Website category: university
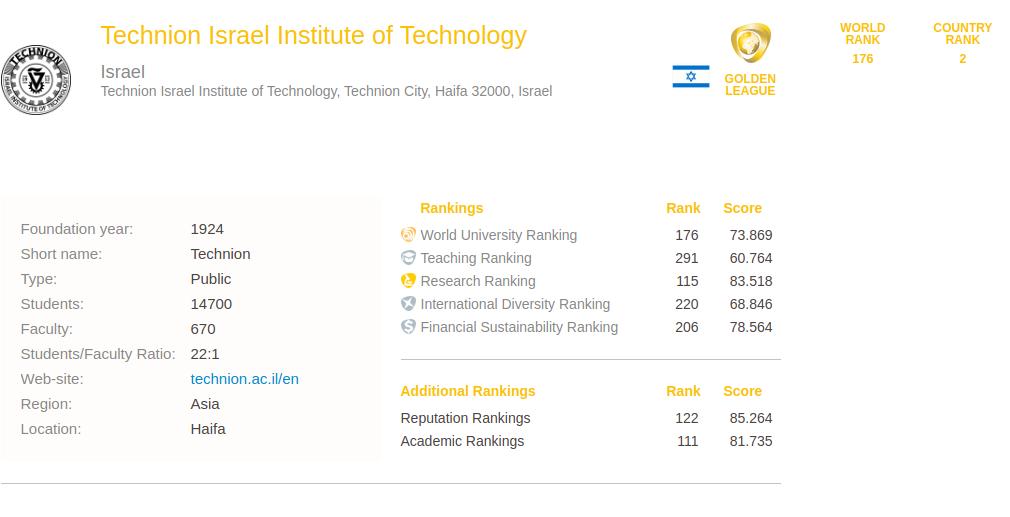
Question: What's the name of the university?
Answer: Technion Israel Institute of Technology

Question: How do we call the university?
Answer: Technion Israel Institute of Technology

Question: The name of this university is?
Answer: Technion Israel Institute of Technology

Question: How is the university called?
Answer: Technion Israel Institute of Technology

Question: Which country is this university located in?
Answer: Israel

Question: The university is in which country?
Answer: Israel

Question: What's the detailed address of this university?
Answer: Technion Israel Institute of Technology, Technion City, Haifa 32000, Israel

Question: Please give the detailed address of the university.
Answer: Technion Israel Institute of Technology, Technion City, Haifa 32000, Israel

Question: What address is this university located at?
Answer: Technion Israel Institute of Technology, Technion City, Haifa 32000, Israel

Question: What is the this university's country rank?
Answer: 2

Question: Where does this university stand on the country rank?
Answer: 2

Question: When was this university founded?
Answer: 1924

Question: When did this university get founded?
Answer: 1924

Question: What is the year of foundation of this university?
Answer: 1924

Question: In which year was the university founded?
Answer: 1924

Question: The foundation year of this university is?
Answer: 1924

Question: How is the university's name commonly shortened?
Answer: Technion

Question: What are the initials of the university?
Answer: Technion

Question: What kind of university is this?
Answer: Public

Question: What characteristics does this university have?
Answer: Public

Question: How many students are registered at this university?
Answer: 14700

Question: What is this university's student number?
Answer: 14700

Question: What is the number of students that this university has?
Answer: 14700

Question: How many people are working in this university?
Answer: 670

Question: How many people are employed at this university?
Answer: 670

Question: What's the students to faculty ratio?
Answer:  22 : 1

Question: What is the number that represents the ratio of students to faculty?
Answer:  22 : 1

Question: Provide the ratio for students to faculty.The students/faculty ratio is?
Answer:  22 : 1

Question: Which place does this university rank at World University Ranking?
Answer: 176

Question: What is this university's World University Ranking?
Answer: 176

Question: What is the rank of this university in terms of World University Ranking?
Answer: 176

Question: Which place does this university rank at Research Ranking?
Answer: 115

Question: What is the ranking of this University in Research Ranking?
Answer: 115

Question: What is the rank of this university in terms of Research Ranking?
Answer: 115

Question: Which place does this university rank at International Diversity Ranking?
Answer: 220

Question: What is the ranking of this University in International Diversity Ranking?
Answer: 220

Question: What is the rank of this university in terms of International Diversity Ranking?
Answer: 220

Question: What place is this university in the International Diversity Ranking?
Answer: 220

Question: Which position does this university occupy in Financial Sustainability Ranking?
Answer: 206

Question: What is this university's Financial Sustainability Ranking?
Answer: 206

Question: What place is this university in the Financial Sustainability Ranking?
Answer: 206

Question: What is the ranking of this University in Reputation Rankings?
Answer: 122

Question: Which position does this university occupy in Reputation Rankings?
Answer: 122

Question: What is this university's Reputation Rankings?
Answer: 122

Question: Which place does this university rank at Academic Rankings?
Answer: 111

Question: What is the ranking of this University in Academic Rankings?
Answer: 111

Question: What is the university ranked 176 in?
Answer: World University Ranking

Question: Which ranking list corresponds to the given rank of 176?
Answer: World University Ranking

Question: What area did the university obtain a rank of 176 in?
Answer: World University Ranking

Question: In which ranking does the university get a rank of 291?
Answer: Teaching Ranking

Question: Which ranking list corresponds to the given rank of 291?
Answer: Teaching Ranking

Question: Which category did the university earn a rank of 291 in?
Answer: Teaching Ranking

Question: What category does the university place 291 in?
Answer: Teaching Ranking

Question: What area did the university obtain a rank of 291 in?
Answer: Teaching Ranking

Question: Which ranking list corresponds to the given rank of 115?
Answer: Research Ranking

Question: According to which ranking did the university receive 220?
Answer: International Diversity Ranking

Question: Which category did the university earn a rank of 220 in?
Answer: International Diversity Ranking

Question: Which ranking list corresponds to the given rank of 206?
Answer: Financial Sustainability Ranking

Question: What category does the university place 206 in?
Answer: Financial Sustainability Ranking

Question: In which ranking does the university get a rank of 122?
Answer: Reputation Rankings

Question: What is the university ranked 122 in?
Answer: Reputation Rankings

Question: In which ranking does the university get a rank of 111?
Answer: Academic Rankings

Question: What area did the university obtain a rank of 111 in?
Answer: Academic Rankings

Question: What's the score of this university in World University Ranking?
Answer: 73.869